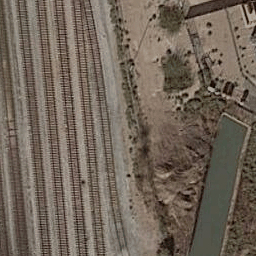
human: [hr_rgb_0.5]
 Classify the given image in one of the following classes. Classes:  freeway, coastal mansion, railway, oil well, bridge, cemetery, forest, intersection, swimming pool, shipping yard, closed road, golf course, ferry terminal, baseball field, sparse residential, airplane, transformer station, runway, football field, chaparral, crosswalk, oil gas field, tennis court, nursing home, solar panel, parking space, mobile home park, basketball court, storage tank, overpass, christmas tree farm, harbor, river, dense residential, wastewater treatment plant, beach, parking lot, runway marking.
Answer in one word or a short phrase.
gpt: railway